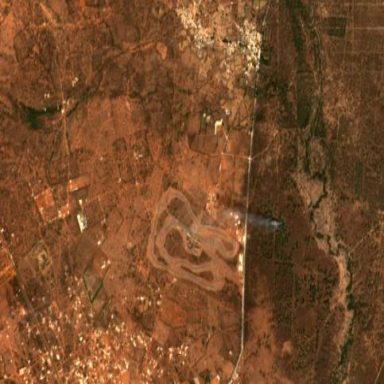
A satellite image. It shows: Sports center focused on motor sports.